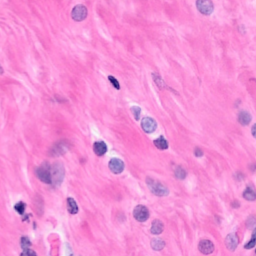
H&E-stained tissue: Breast